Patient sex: M
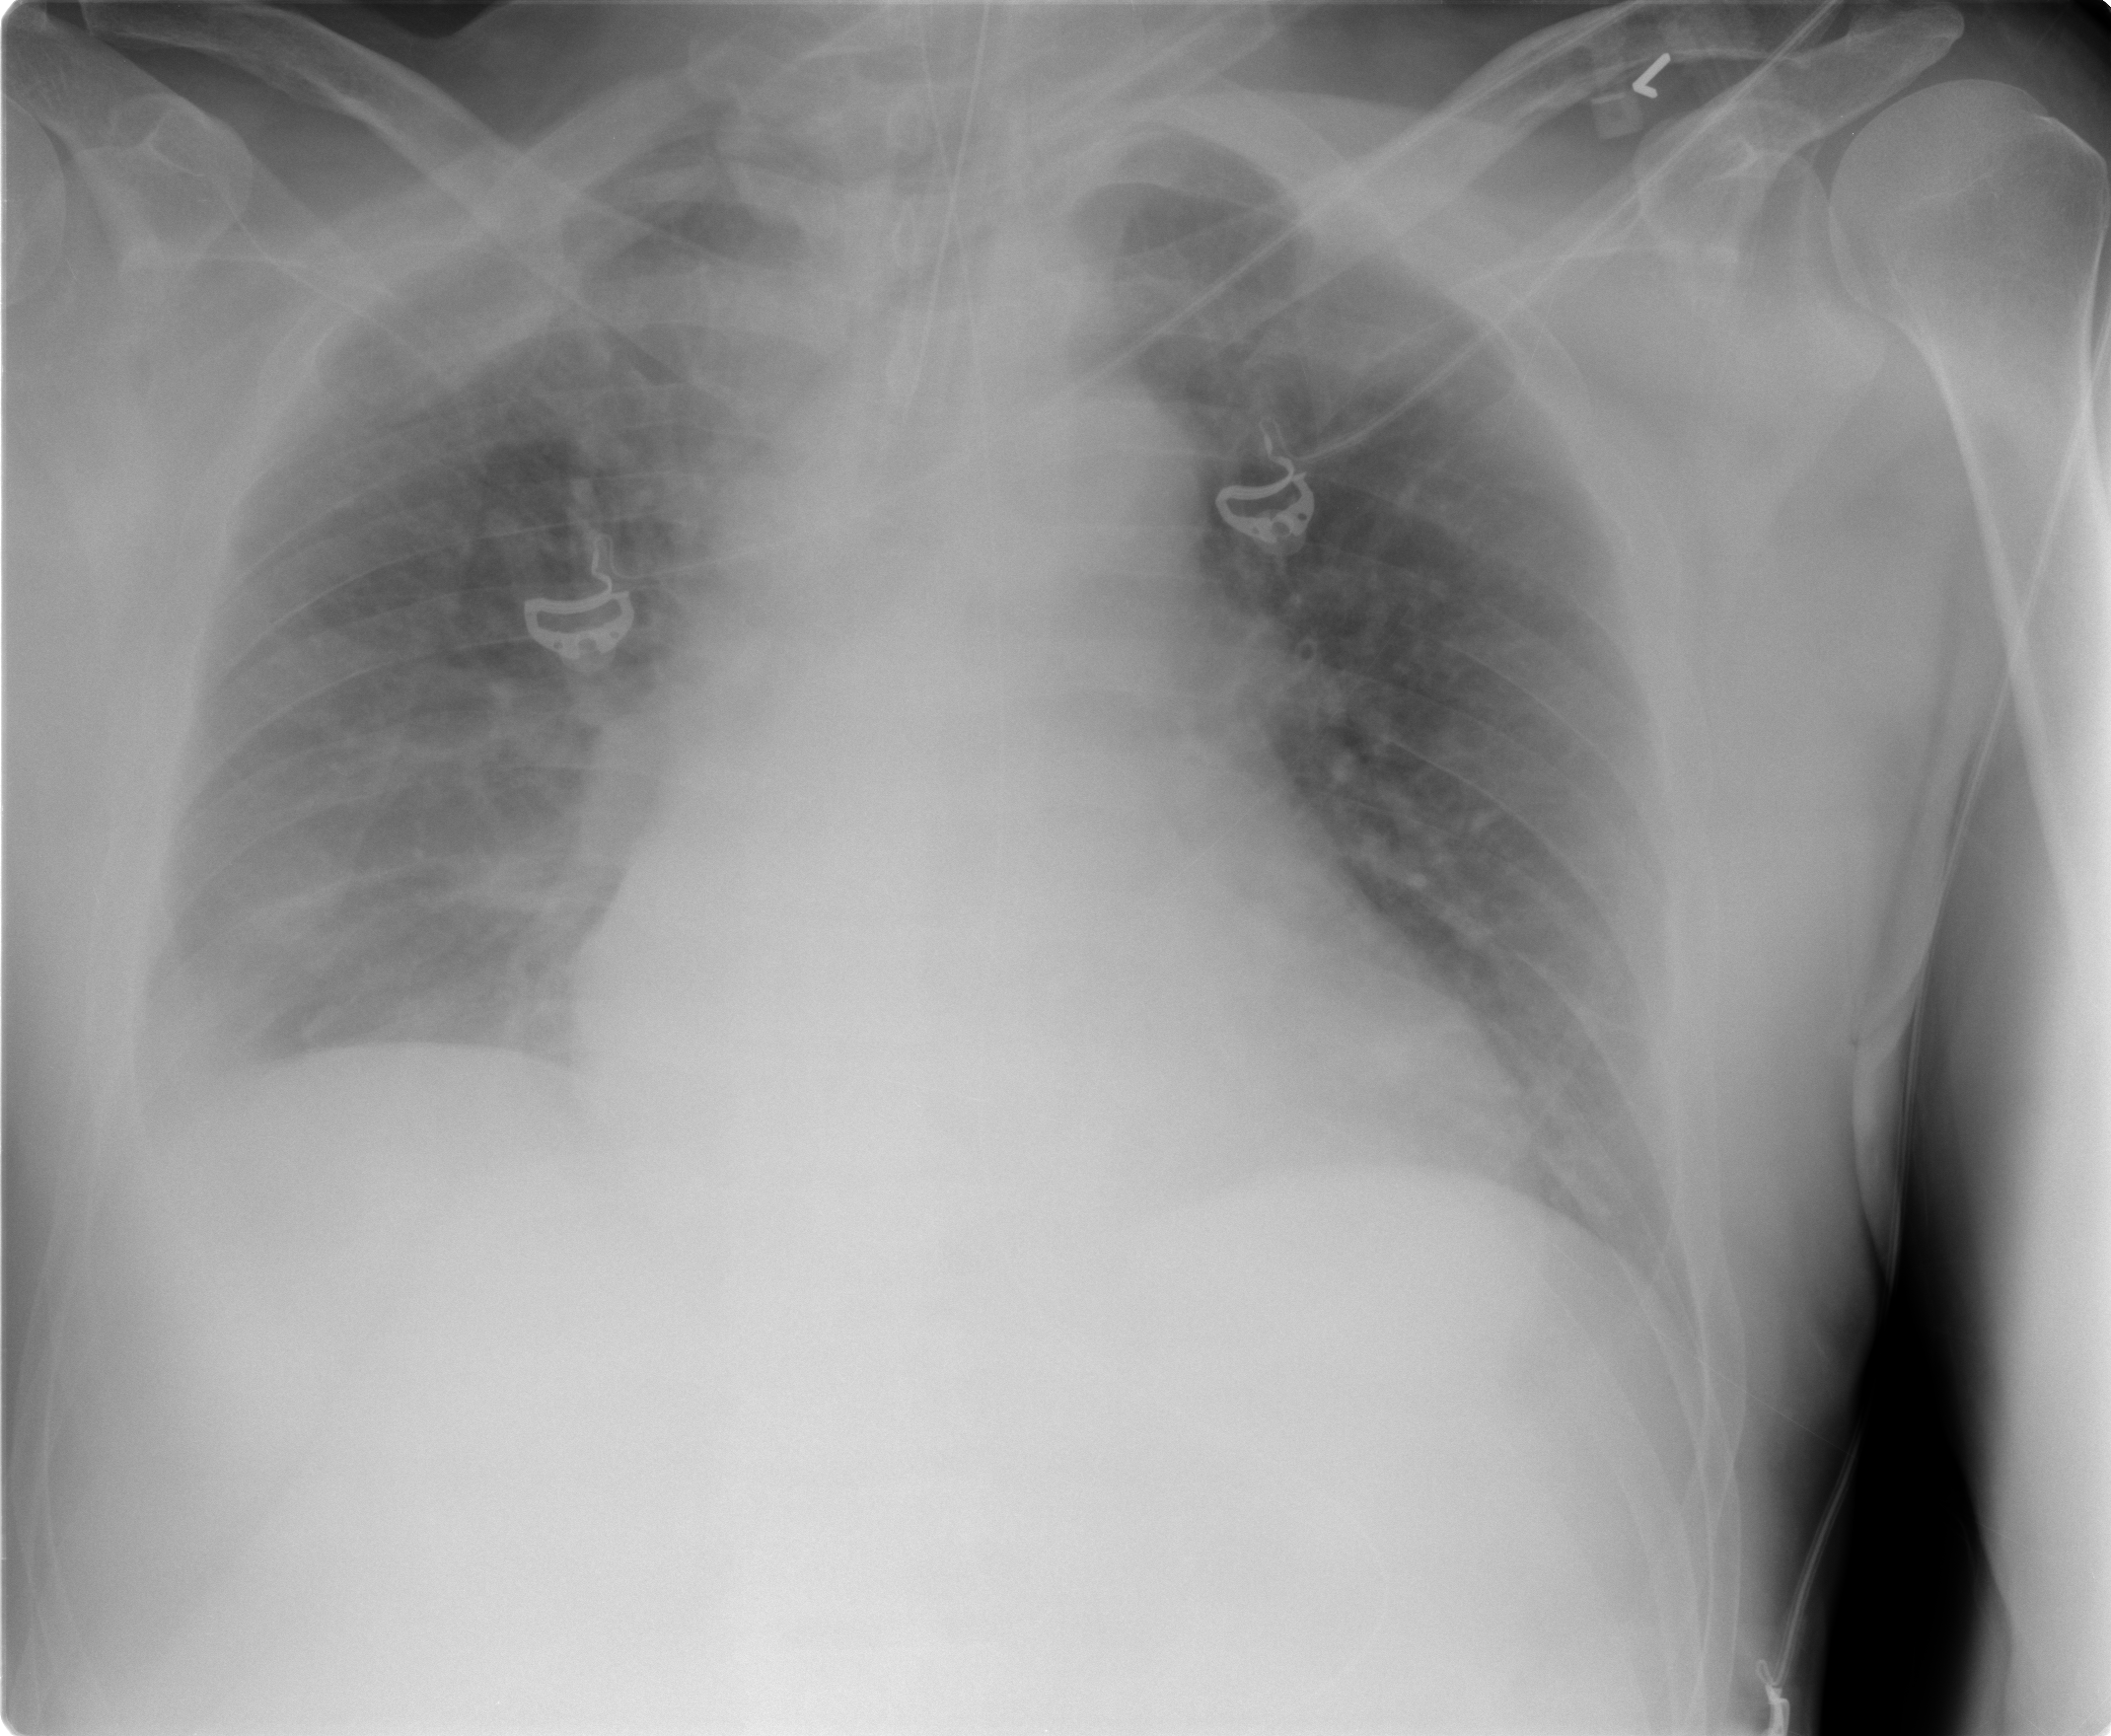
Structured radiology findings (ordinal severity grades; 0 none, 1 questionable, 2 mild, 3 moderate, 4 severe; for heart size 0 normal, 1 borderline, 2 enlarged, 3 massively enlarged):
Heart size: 2
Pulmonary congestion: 2
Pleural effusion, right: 1
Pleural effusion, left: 0
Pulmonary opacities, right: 2
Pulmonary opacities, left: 2
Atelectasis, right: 2
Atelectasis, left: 2